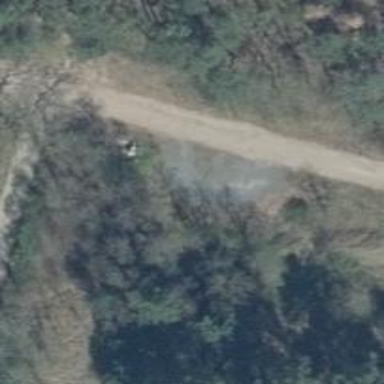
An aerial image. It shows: Emergency access point on the road.